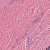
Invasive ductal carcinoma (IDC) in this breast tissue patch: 0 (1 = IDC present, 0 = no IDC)